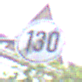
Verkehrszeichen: EndeGeschwindigkeit130
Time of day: MorningAfternoon
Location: Outdoor (Urban)
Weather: Overcast
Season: NotSpecified
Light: Natural